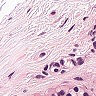
Metastatic tissue present: no